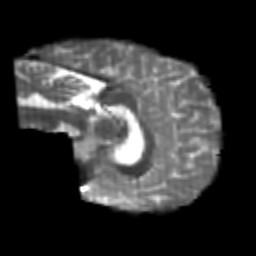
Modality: T2w
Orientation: sagittal
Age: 22
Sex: male
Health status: healthy
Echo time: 0.074 s